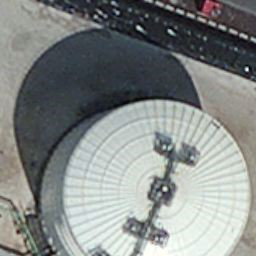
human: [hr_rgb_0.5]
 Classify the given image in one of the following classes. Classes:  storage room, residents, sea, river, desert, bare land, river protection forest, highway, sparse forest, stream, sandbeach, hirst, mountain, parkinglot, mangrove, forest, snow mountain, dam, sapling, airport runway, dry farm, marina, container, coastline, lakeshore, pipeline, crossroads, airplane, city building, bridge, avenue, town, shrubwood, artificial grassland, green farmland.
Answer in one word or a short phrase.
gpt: storage room